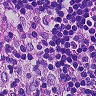
Metastatic tissue present: no